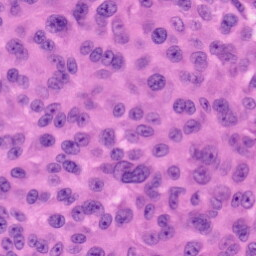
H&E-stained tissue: Skin